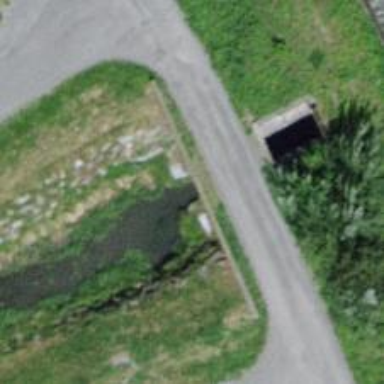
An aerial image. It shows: Culvert tunnel underneath ditch.